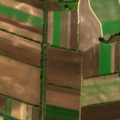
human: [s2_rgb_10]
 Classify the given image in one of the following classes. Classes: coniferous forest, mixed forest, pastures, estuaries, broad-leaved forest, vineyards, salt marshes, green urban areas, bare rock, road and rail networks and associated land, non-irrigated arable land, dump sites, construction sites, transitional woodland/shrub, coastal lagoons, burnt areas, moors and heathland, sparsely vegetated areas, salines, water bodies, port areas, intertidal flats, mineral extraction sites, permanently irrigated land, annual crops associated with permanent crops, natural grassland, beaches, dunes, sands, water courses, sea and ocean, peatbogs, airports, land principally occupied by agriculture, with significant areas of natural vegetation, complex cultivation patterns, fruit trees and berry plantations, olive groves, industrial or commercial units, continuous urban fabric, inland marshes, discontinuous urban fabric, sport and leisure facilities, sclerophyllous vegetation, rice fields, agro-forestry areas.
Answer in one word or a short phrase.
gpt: non-irrigated arable land, pastures